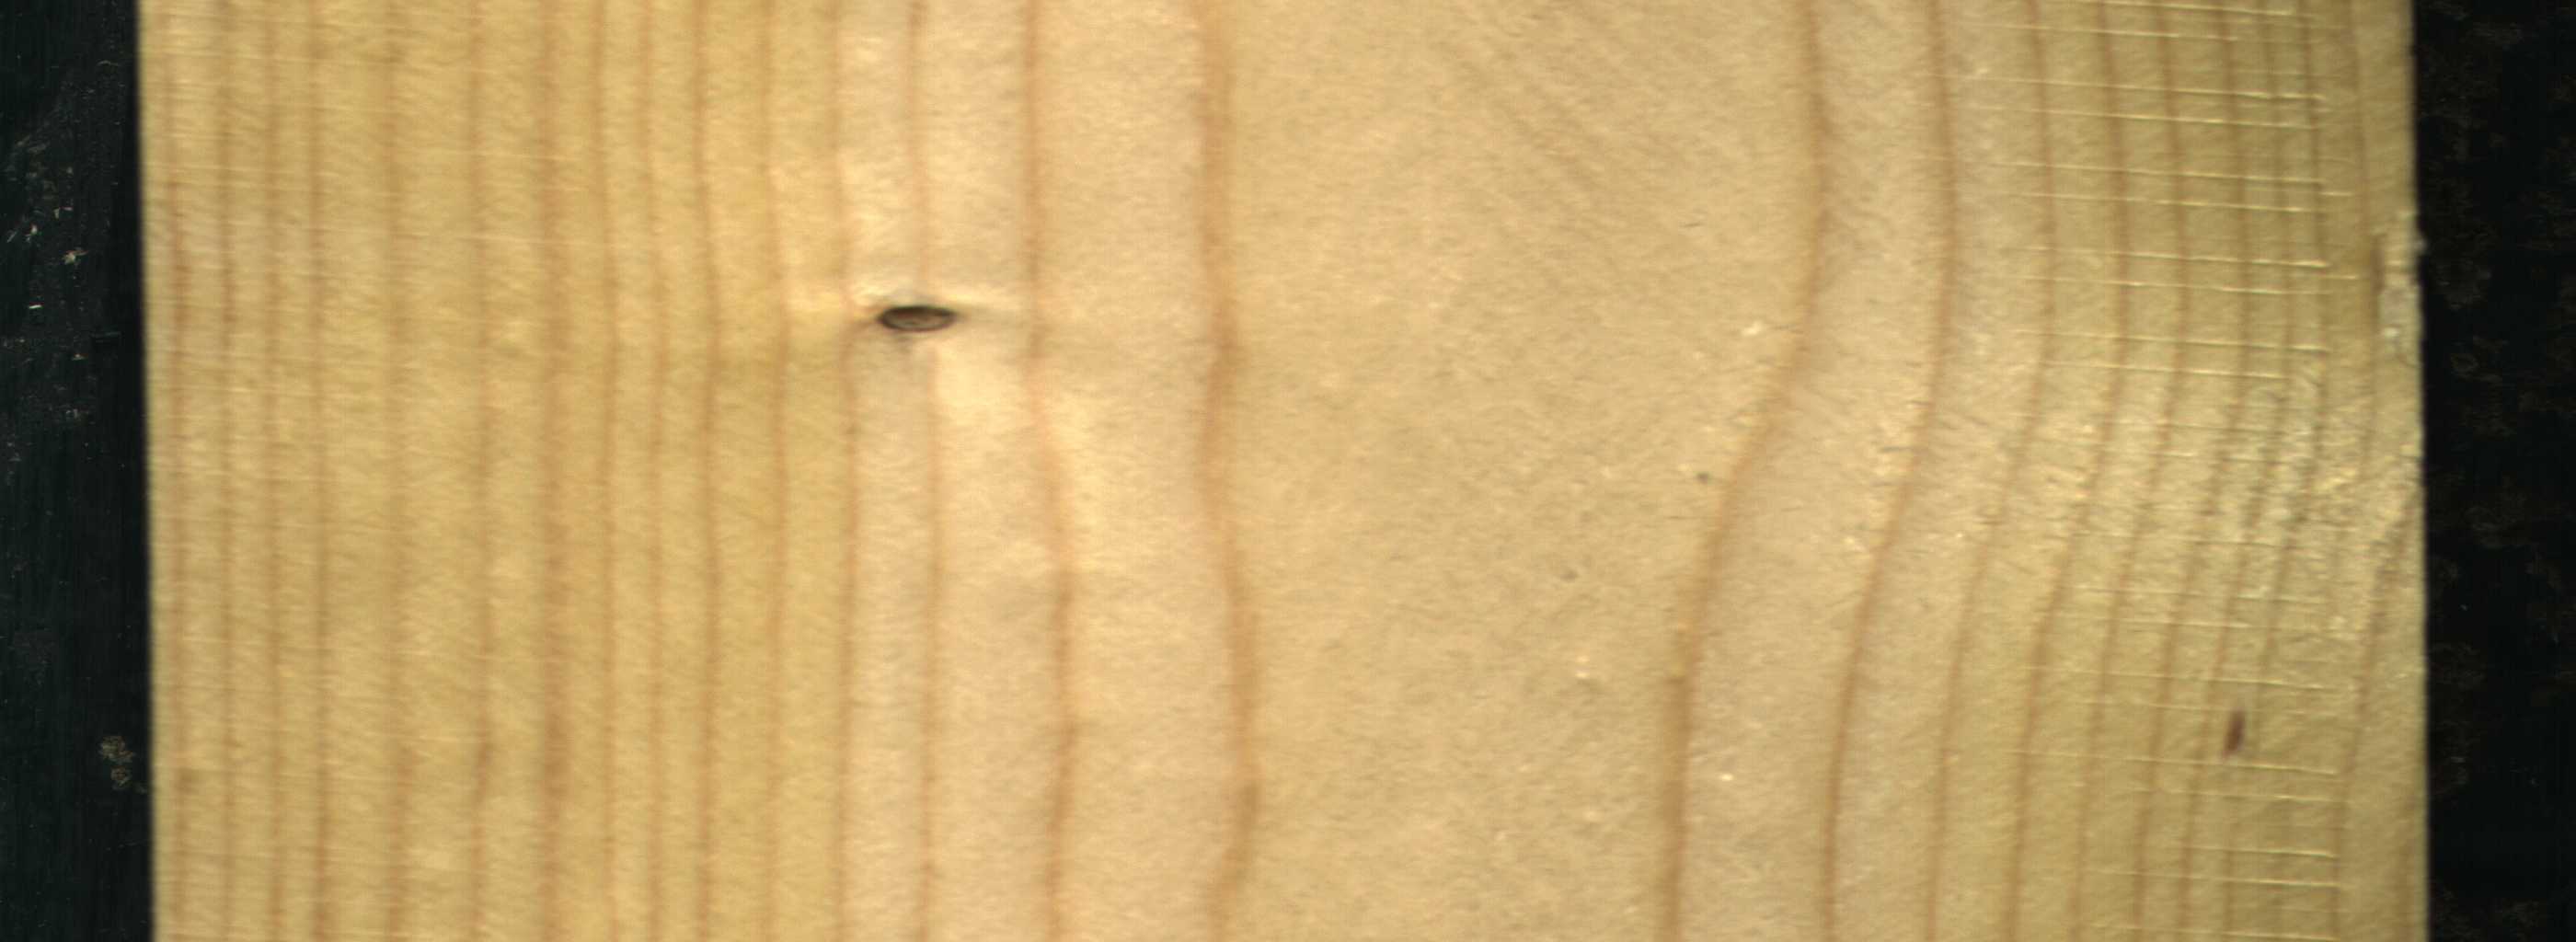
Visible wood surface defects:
Live_Knot